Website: macys
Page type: delivery-shipping
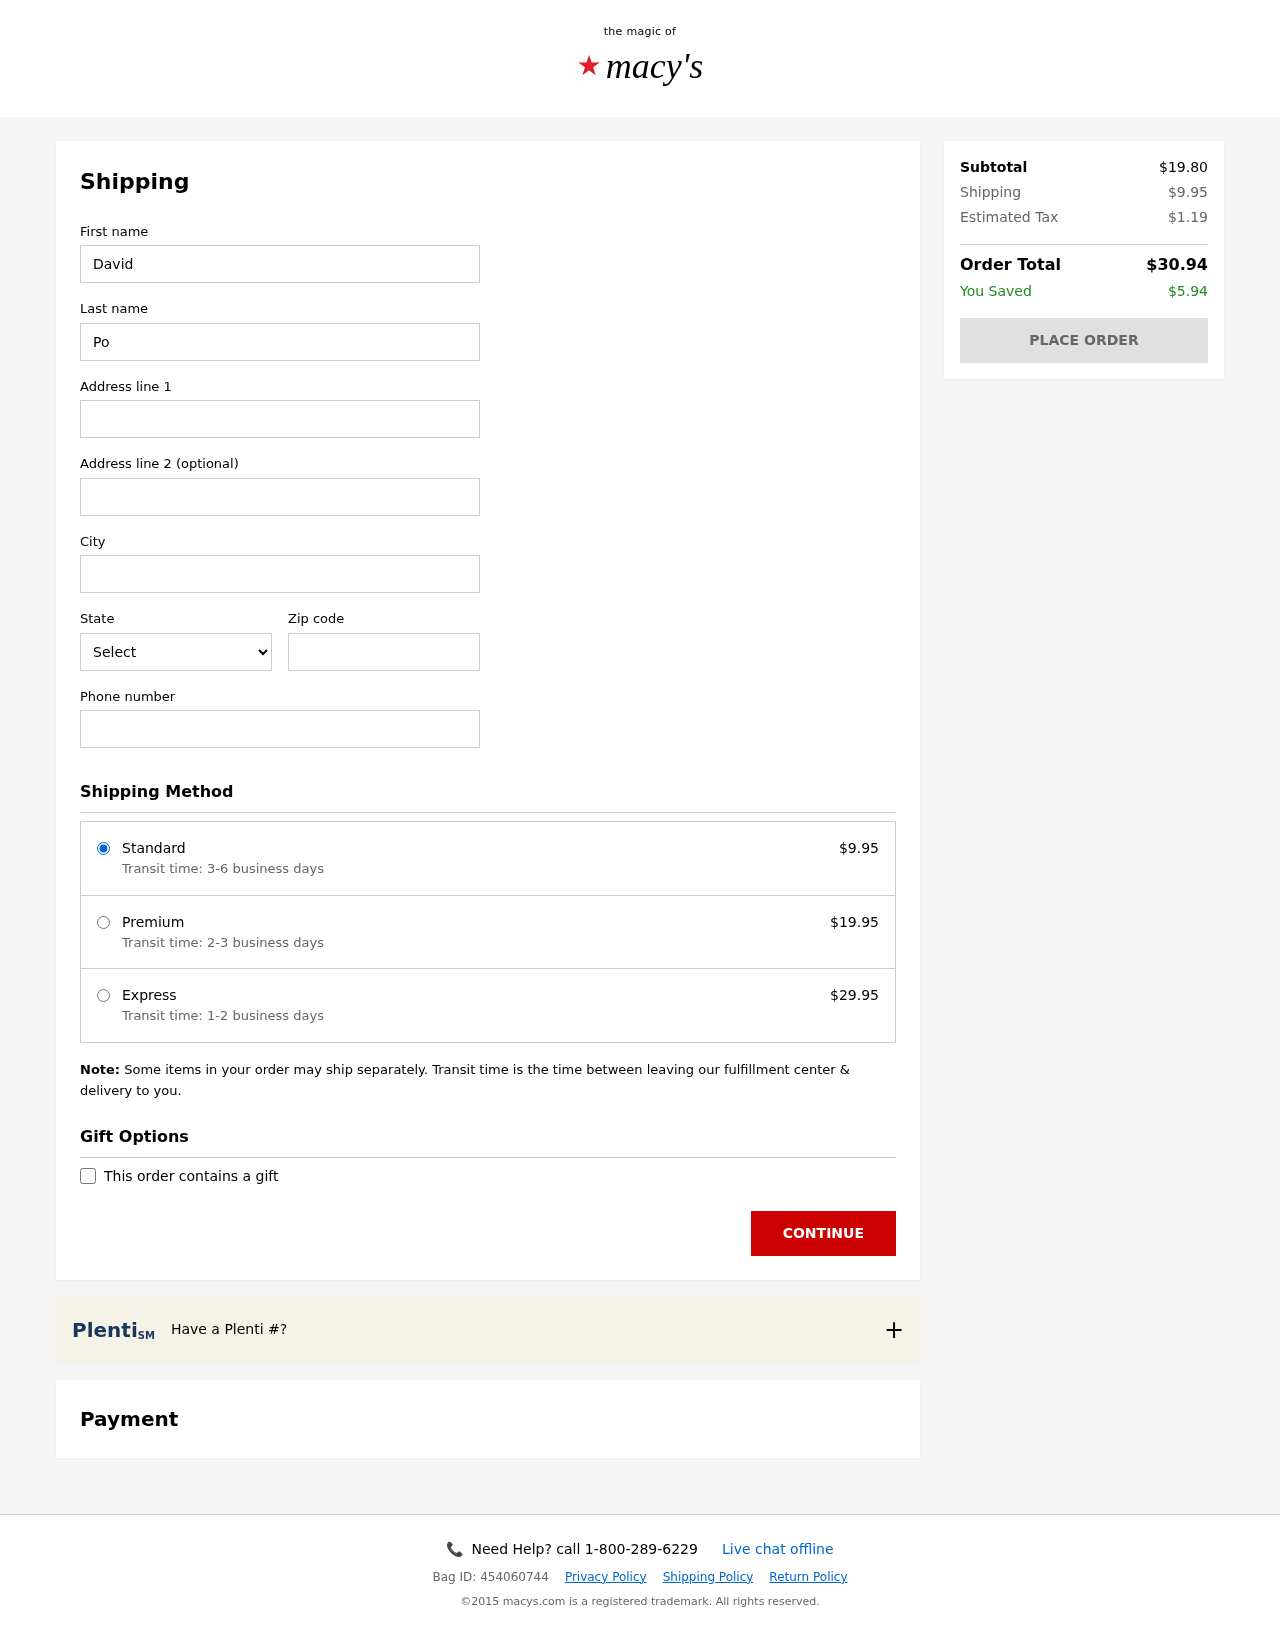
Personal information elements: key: PII_CITY
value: Vasquezbury
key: PII_FIRSTNAME
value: David
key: PII_LASTNAME
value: Porter
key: PII_PHONE
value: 3684395990
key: PII_POSTCODE
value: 92825
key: PII_STATE_ABBR
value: WI
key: PII_STREET
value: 964 Samantha Turnpike
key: PII_STREET2
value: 89592 Walker Center
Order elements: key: ORDER_SHIPPING_COST
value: $9.95
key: ORDER_SHIPPING_PREMIUM
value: $19.95
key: ORDER_SHIPPING_EXPRESS
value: $29.95
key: ORDER_SUBTOTAL
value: $19.80
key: ORDER_TAX
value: $1.19
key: ORDER_TOTAL
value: $30.94
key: ORDER_SAVINGS
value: $5.94